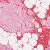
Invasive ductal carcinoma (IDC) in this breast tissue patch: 0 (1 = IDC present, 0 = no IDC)